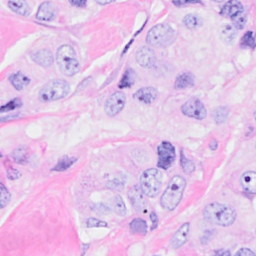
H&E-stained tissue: Breast